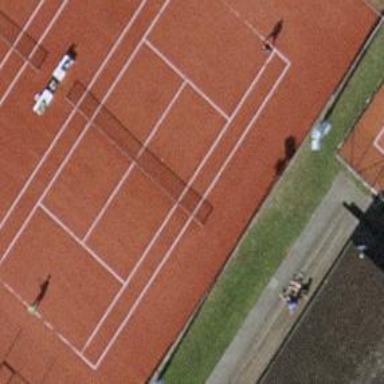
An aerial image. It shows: Clay tennis court pitch.